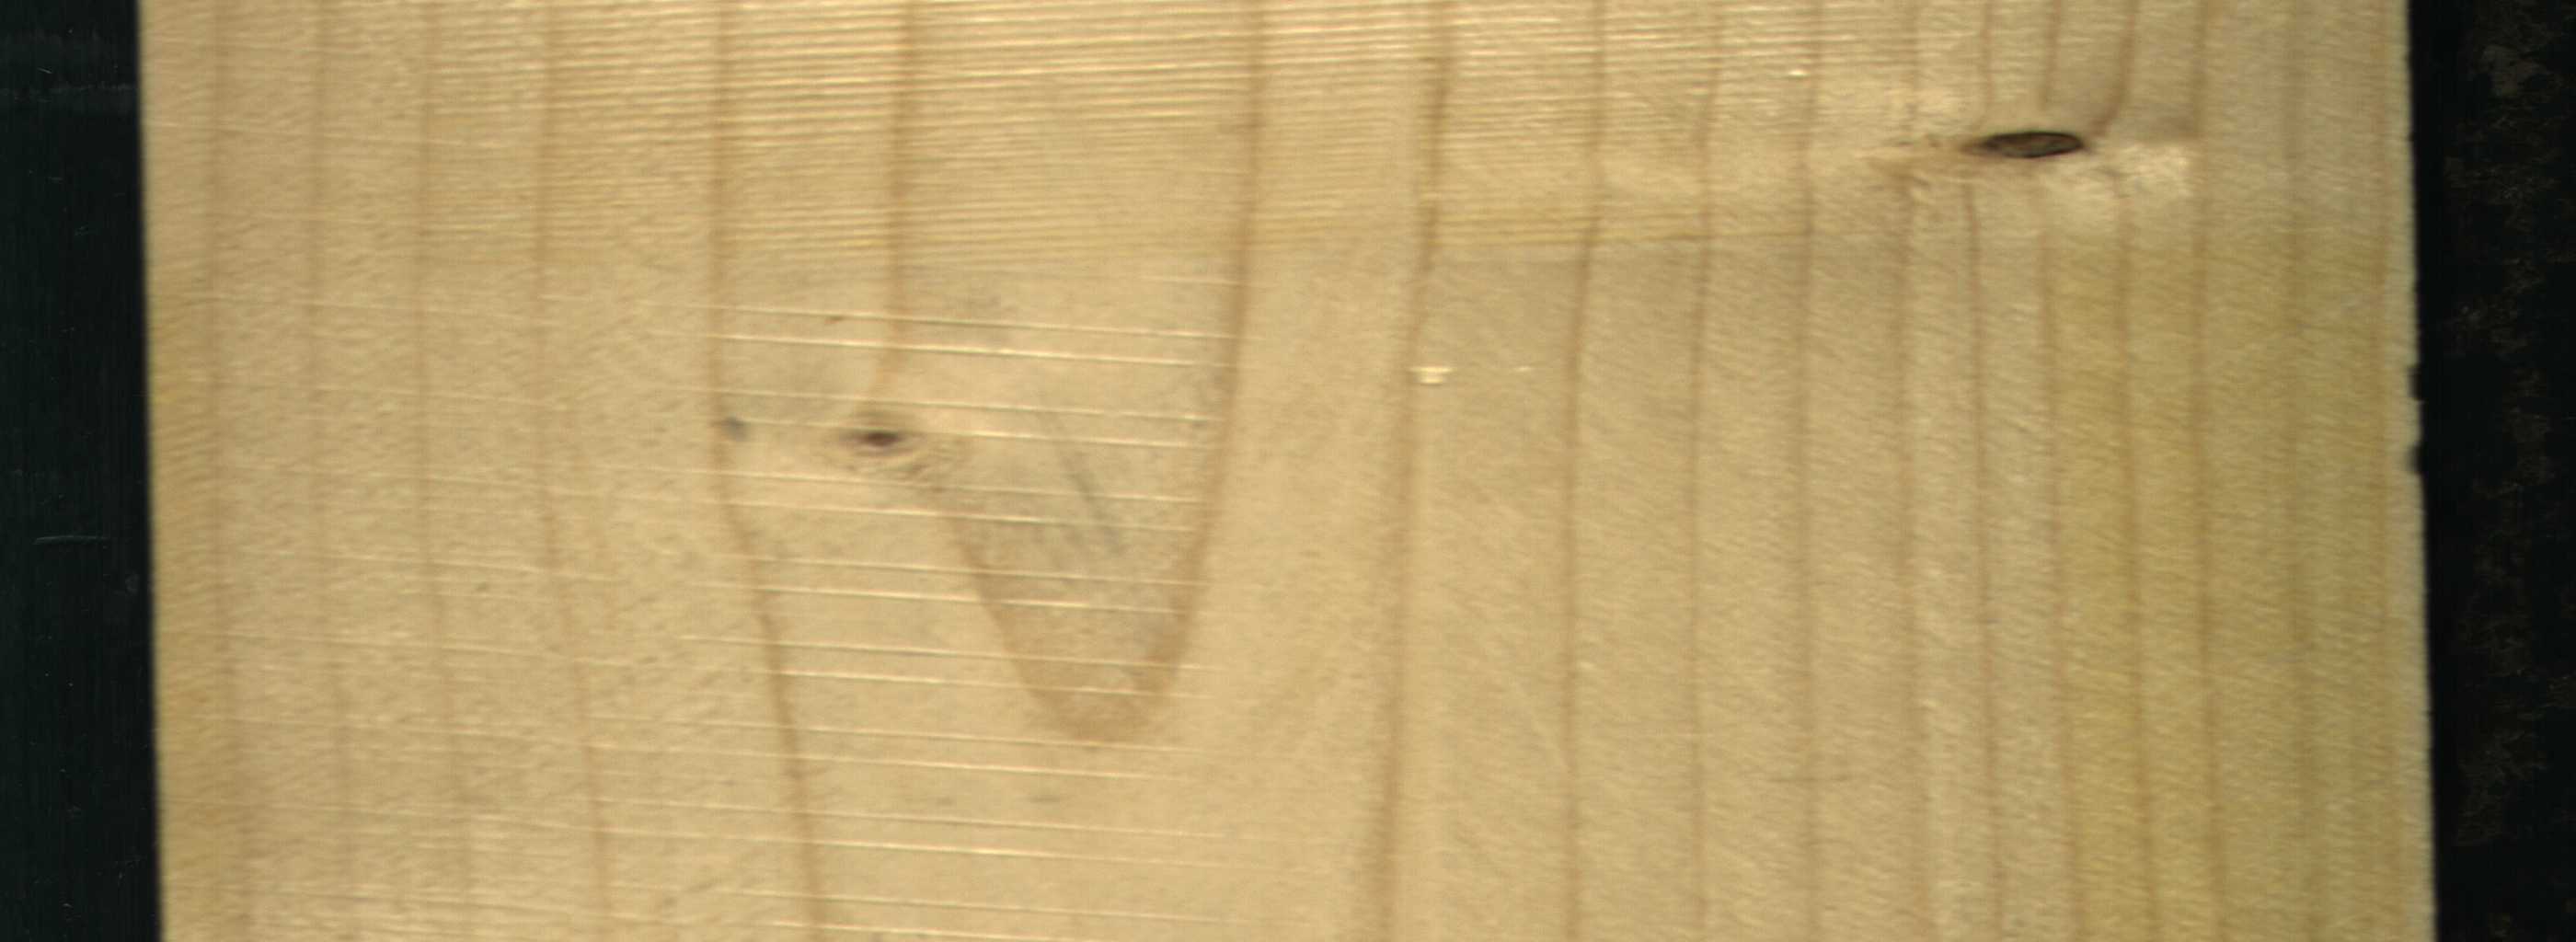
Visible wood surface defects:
Dead_Knot
Live_Knot